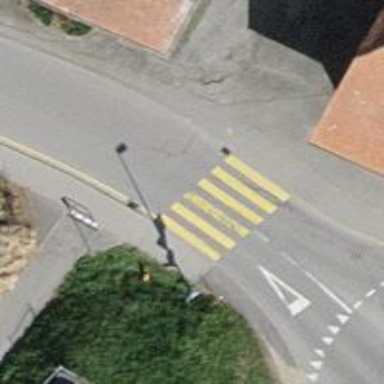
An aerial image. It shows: Marked zebra crossing.